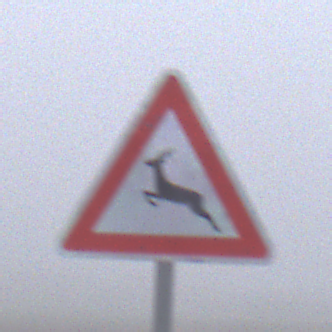
Verkehrszeichen: WildwechselRechts
Umgebung: Outdoor, RoadRail
Tageszeit: MorningAfternoon
Wetter: Overcast
Licht: Natural
Jahreszeit: NotSpecified
Kontrast: LowContrast